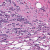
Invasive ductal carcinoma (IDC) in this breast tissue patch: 1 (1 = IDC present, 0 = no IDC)